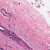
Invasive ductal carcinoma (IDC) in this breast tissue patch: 0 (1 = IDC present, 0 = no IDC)